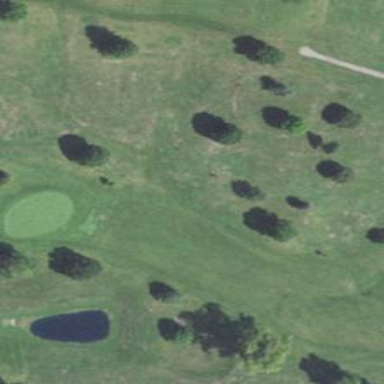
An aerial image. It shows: Grassy area designated as golf fairway.